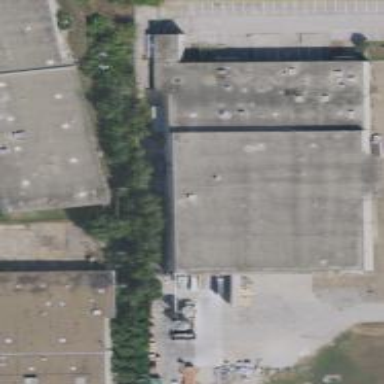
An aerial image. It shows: Building.